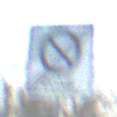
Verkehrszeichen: EndeEingeschraenktesHalteverbotZone
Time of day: MorningAfternoon
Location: Outdoor (Nature)
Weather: PartlyCloudy
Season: NotSpecified
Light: Natural